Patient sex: M
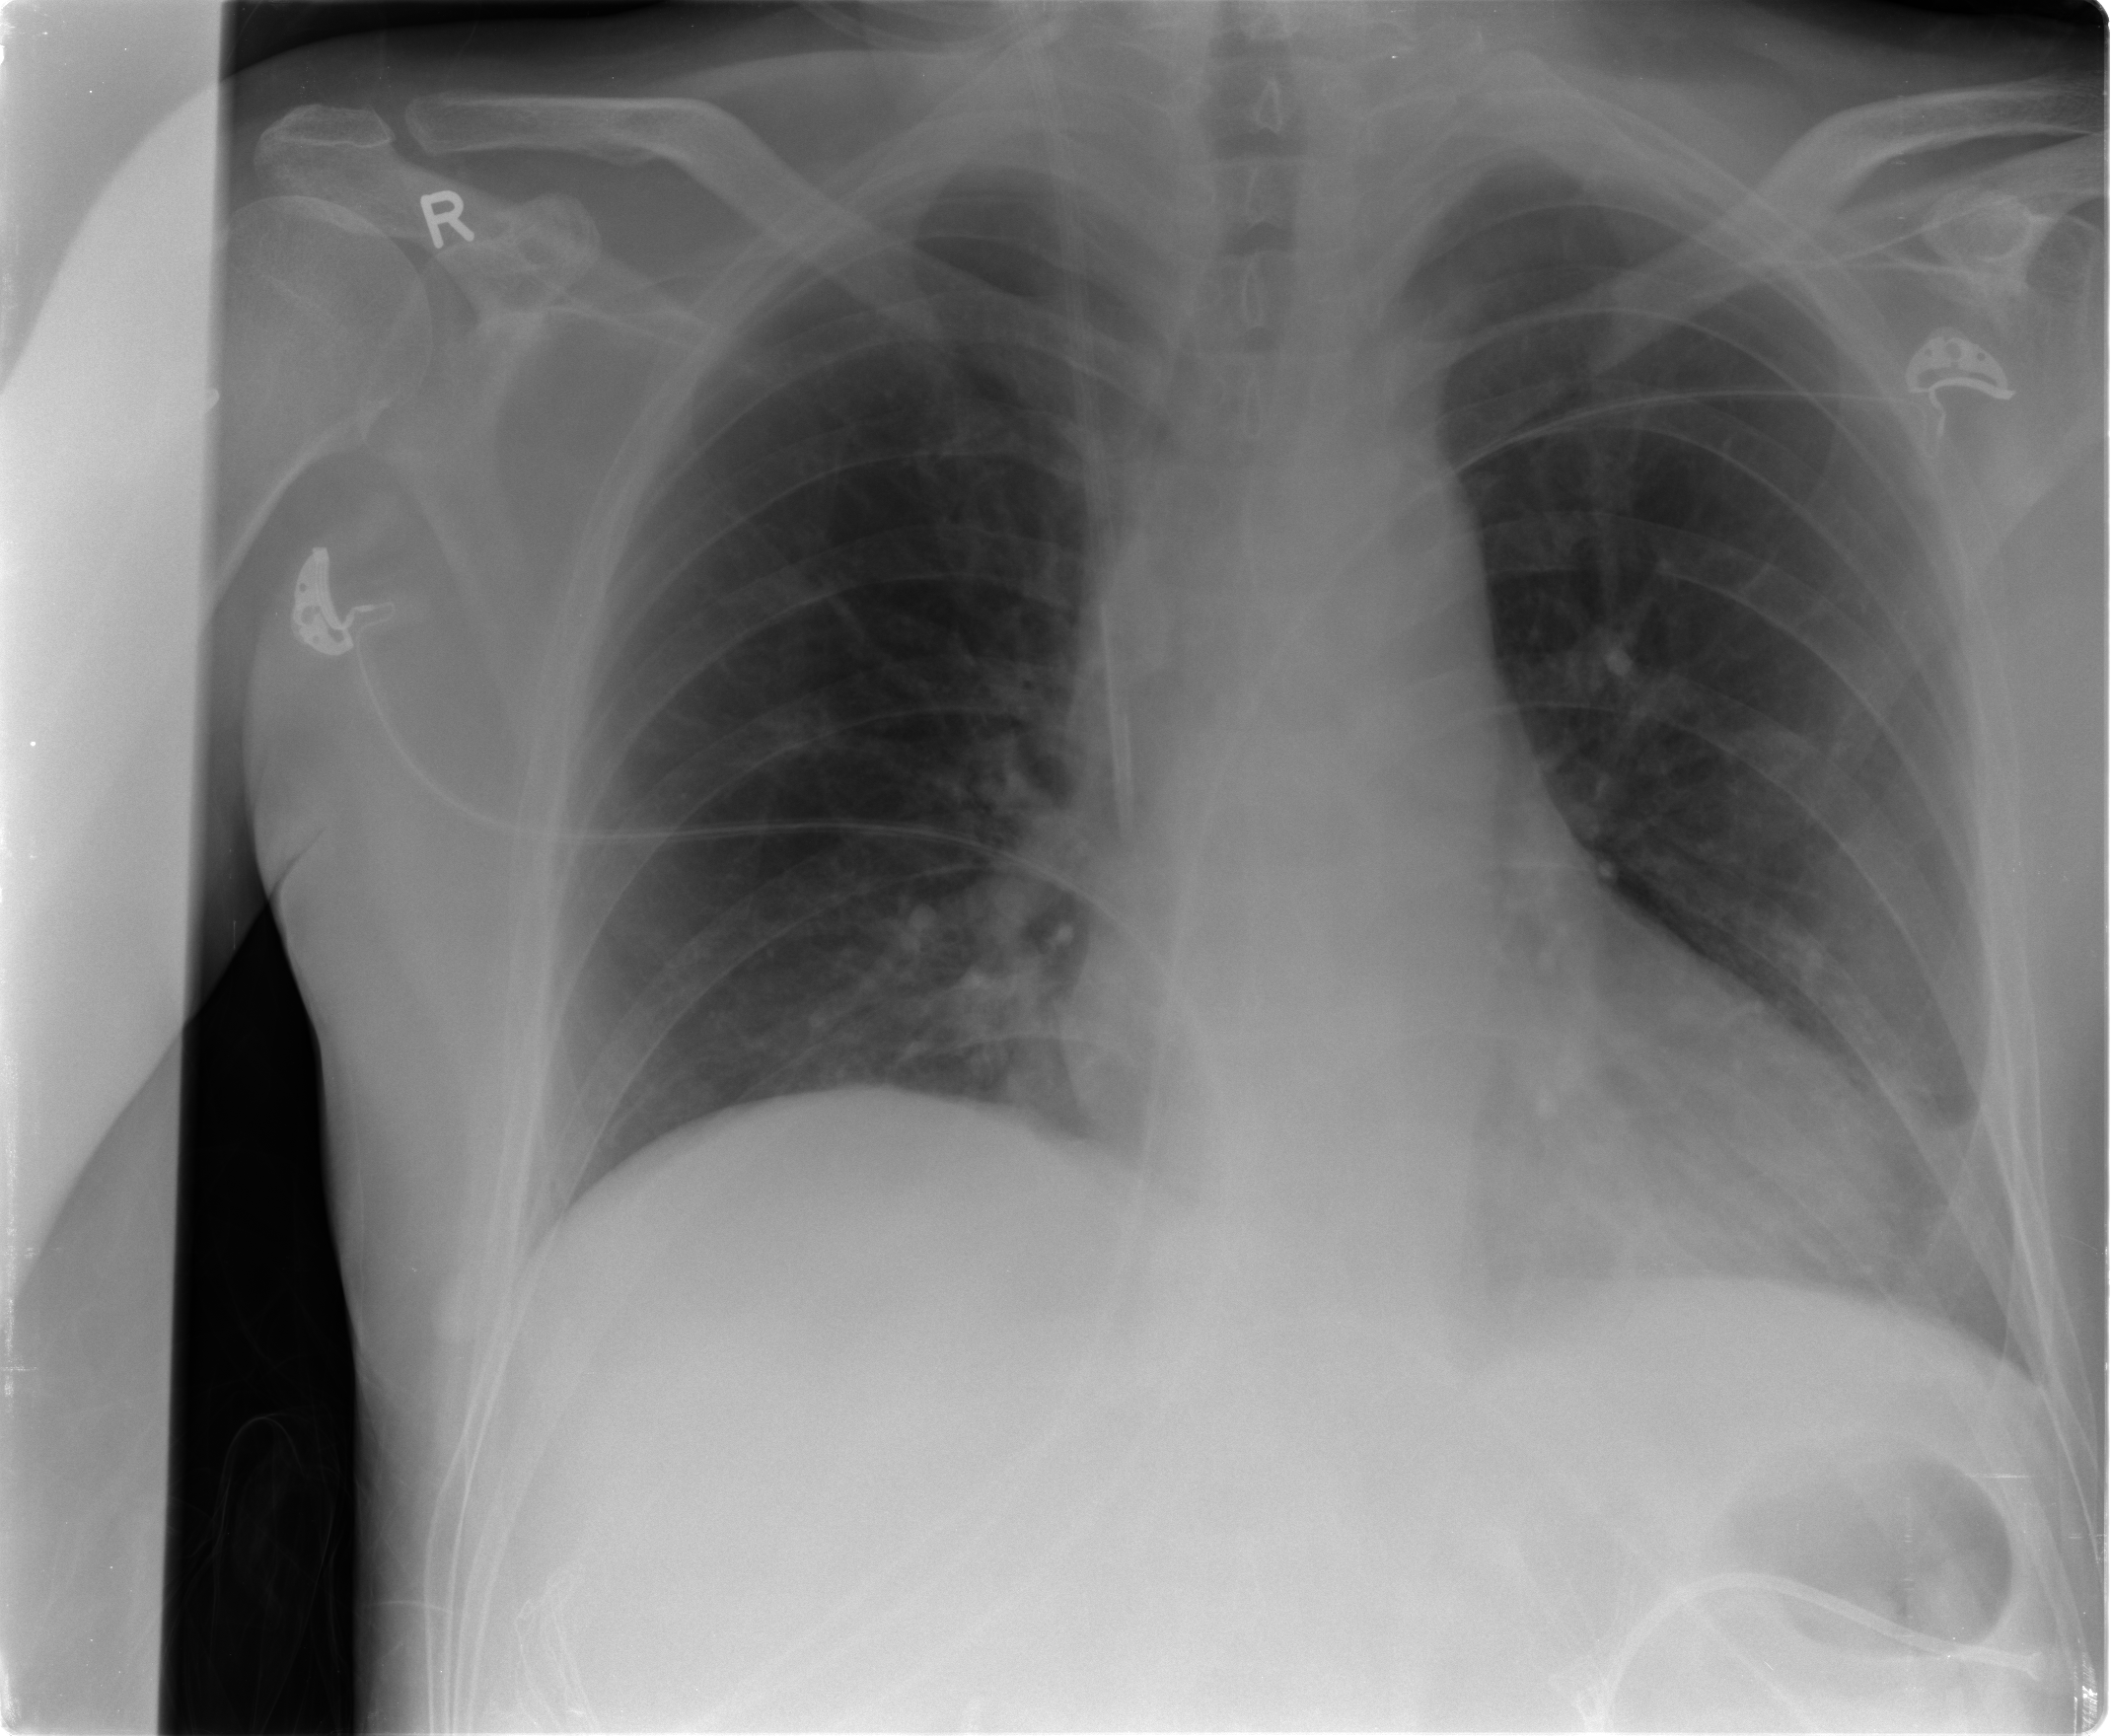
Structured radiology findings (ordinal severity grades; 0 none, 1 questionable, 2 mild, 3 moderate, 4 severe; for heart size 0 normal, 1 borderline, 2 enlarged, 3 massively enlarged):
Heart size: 0
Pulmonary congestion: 0
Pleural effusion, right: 0
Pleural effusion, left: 0
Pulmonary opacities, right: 0
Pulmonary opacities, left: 0
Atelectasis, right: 1
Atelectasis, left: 1